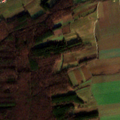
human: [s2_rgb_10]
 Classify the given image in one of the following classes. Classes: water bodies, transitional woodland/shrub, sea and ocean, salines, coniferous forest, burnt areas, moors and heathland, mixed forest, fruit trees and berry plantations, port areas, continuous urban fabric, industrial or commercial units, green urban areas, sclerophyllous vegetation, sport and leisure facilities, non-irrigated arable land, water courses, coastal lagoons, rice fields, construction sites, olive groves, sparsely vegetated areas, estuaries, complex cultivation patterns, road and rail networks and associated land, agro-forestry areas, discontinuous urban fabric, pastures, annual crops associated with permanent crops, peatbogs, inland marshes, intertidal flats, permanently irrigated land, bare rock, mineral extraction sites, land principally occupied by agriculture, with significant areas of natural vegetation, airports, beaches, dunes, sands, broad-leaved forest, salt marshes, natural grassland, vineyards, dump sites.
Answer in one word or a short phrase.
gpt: non-irrigated arable land, vineyards, complex cultivation patterns, broad-leaved forest